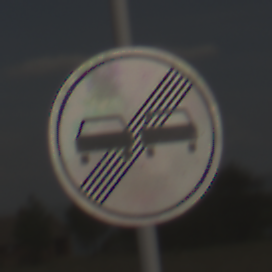
Verkehrszeichen: EndeUeberholverbot
Umgebung: Outdoor, Nature
Tageszeit: Midday
Wetter: PartlyCloudy
Licht: Natural
Jahreszeit: NotSpecified
Kontrast: MediumContrast